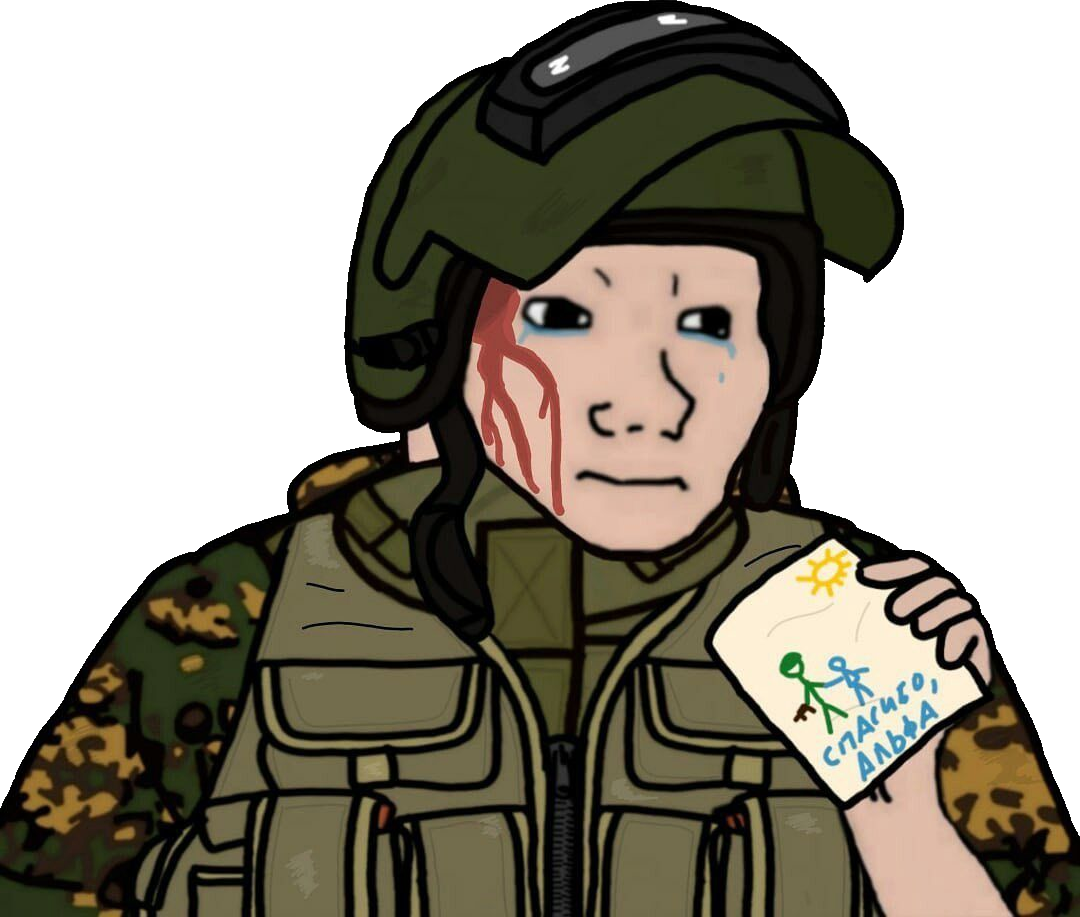
Label: 5_Doomer